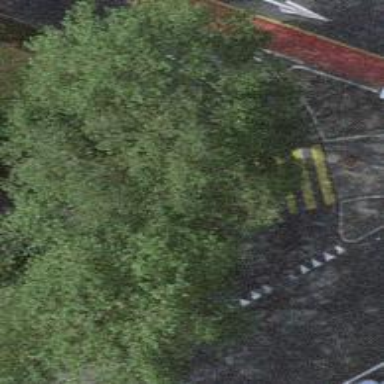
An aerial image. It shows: Kerb serving as barrier.